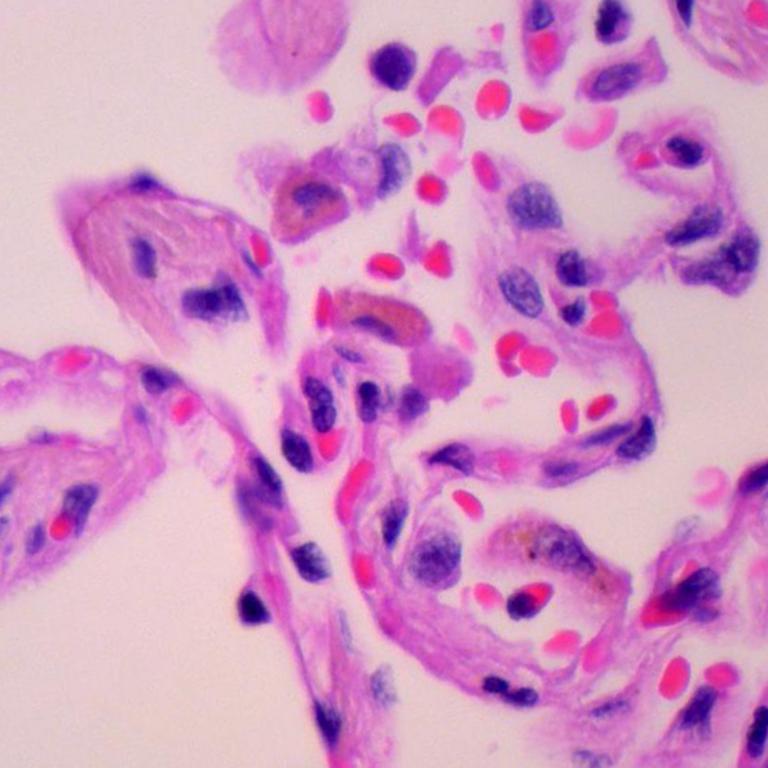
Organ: lung
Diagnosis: benign